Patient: sex M, age 61
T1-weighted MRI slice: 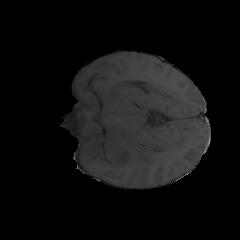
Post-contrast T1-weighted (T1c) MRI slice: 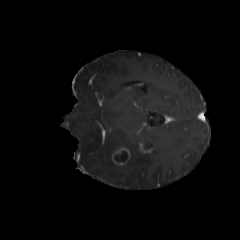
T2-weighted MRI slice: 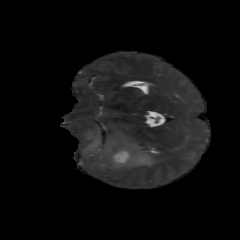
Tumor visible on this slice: yes
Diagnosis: Glioblastoma, IDH-wildtype
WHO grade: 4